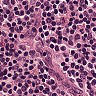
Metastatic tissue present: no